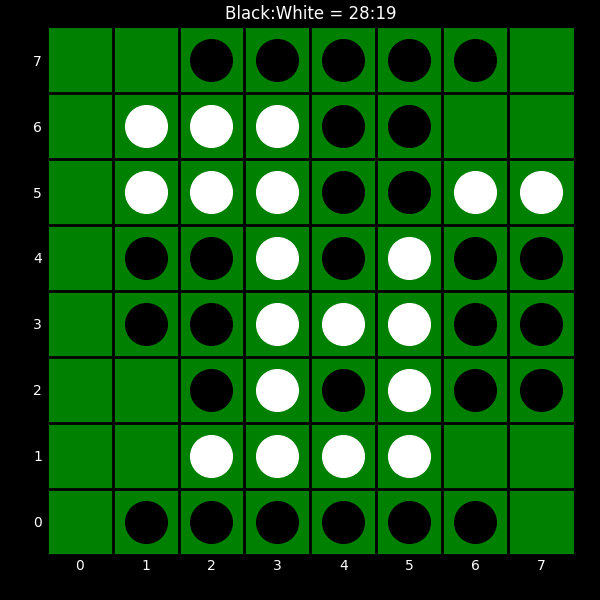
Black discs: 28
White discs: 19